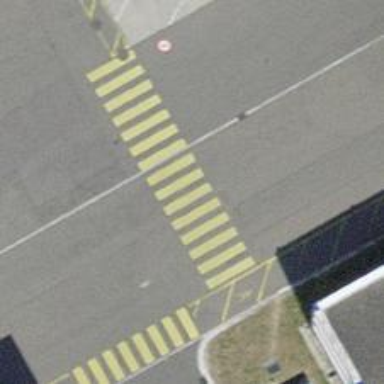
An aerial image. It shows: Uncontrolled zebra crossing on the road.